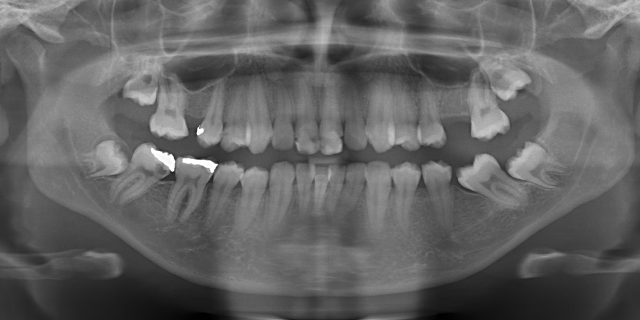
adult